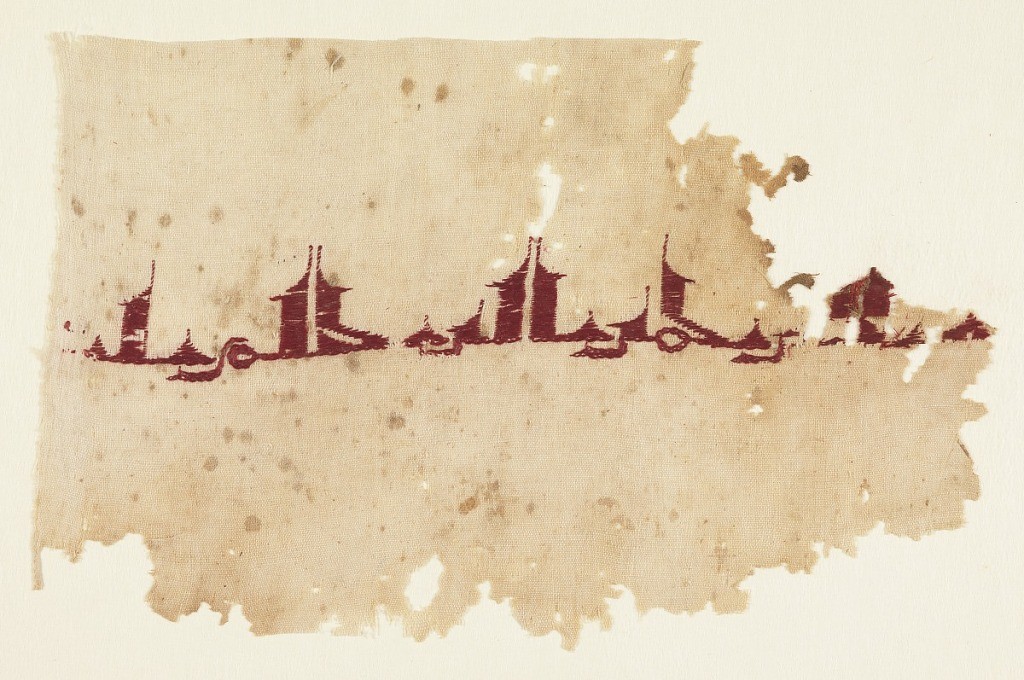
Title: Tiraz embroidery
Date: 10th–11th century
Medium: silk on linen Technique: satin and chain embbroidery stitches on plain weave
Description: Ivory linen plain cloth ground (probably originally white) with inch high Arabic characters, embroidered with untwisted red silk in satin and chain stitch and reading "Patient, Benevolent", part of a sentence which repeats attributes of the Deity as in the Koran. Left selvage present.